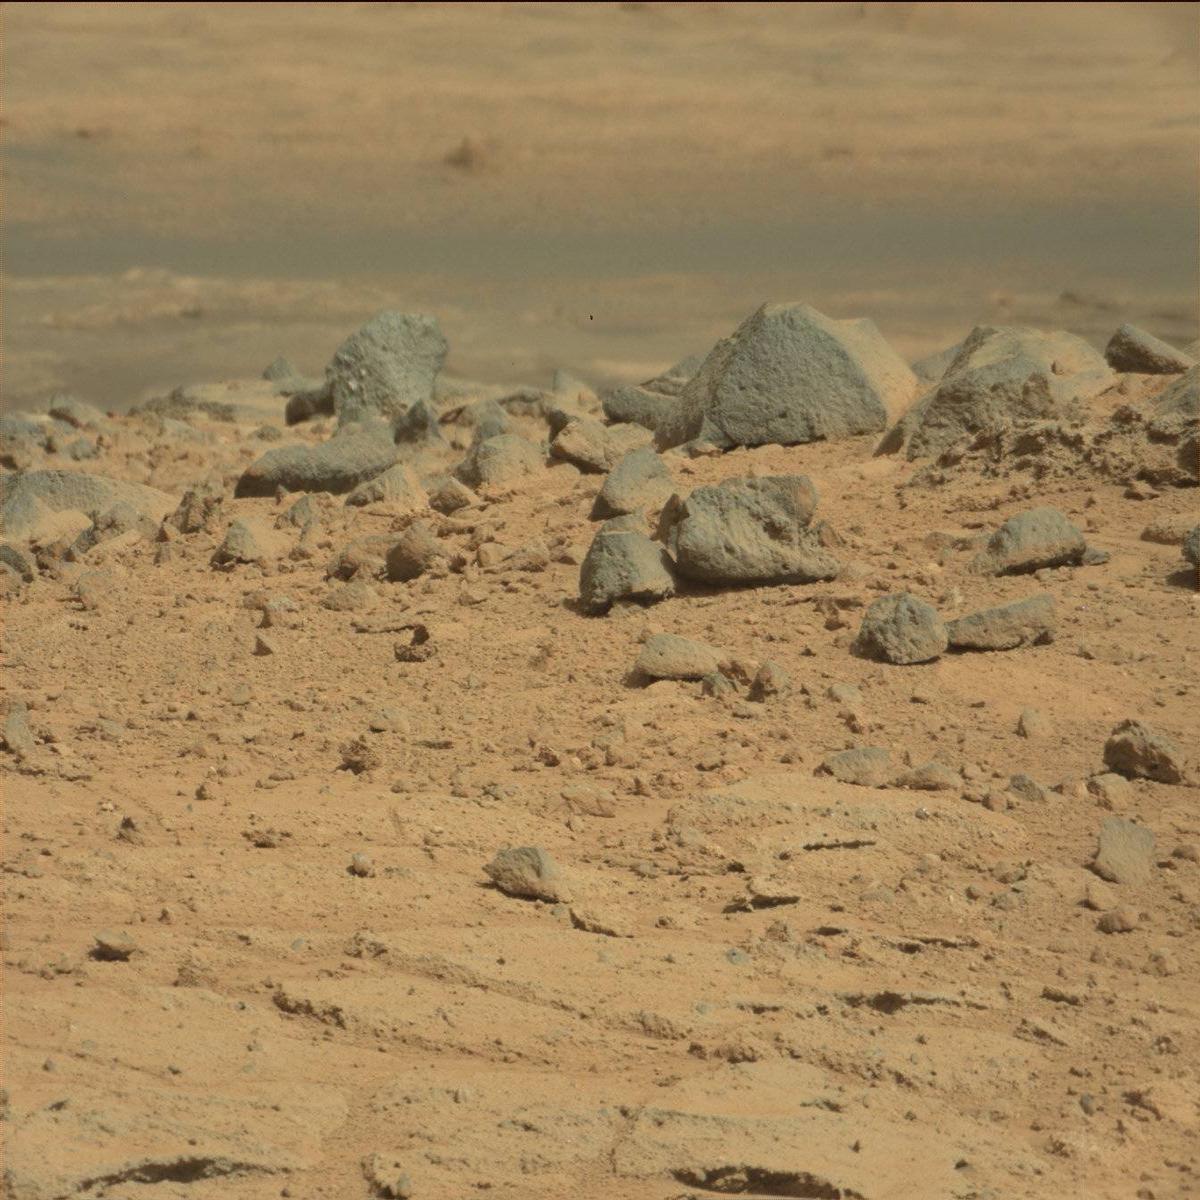
Terrain classes present: Bedrock, Ridge, Rock, Sand / Soil